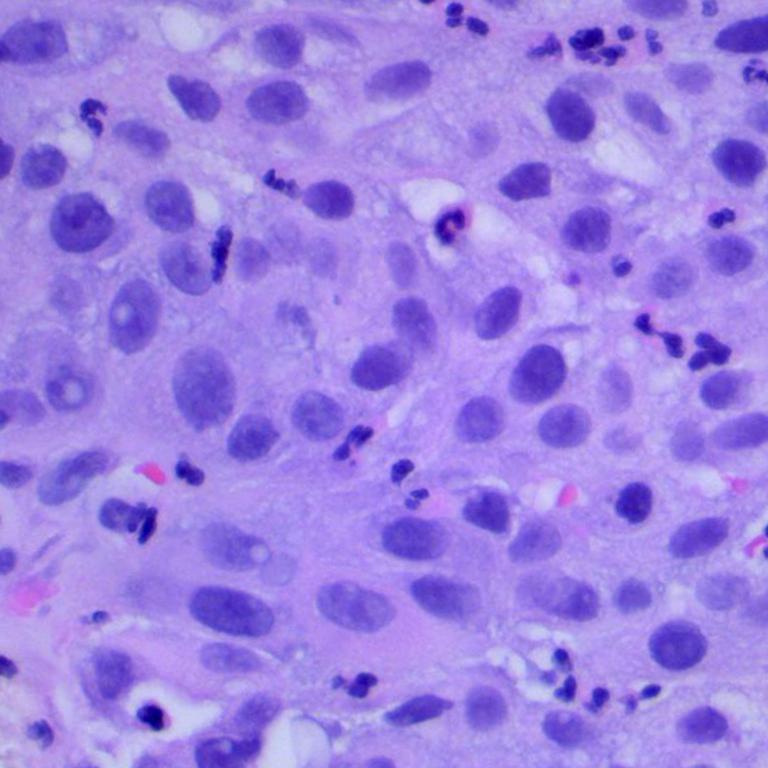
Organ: lung
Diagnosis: squamous carcinomas